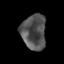
Tissue: prostate
Cell type: T cells
Senescence score: 0.3572
Nuclear area (px): 849
Mean DAPI intensity: 82.563